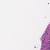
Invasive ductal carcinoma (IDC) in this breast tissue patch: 1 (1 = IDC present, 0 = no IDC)